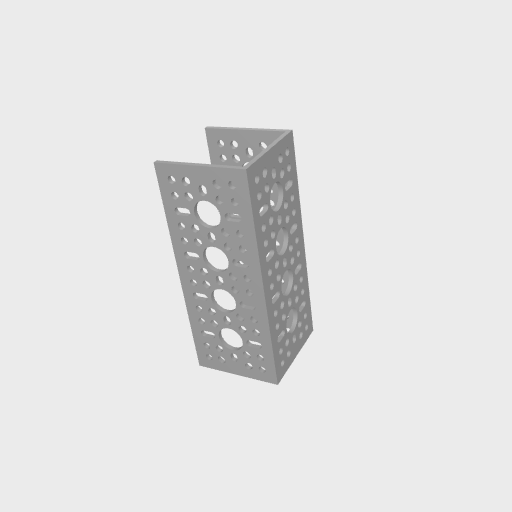
Part: UChannel4H